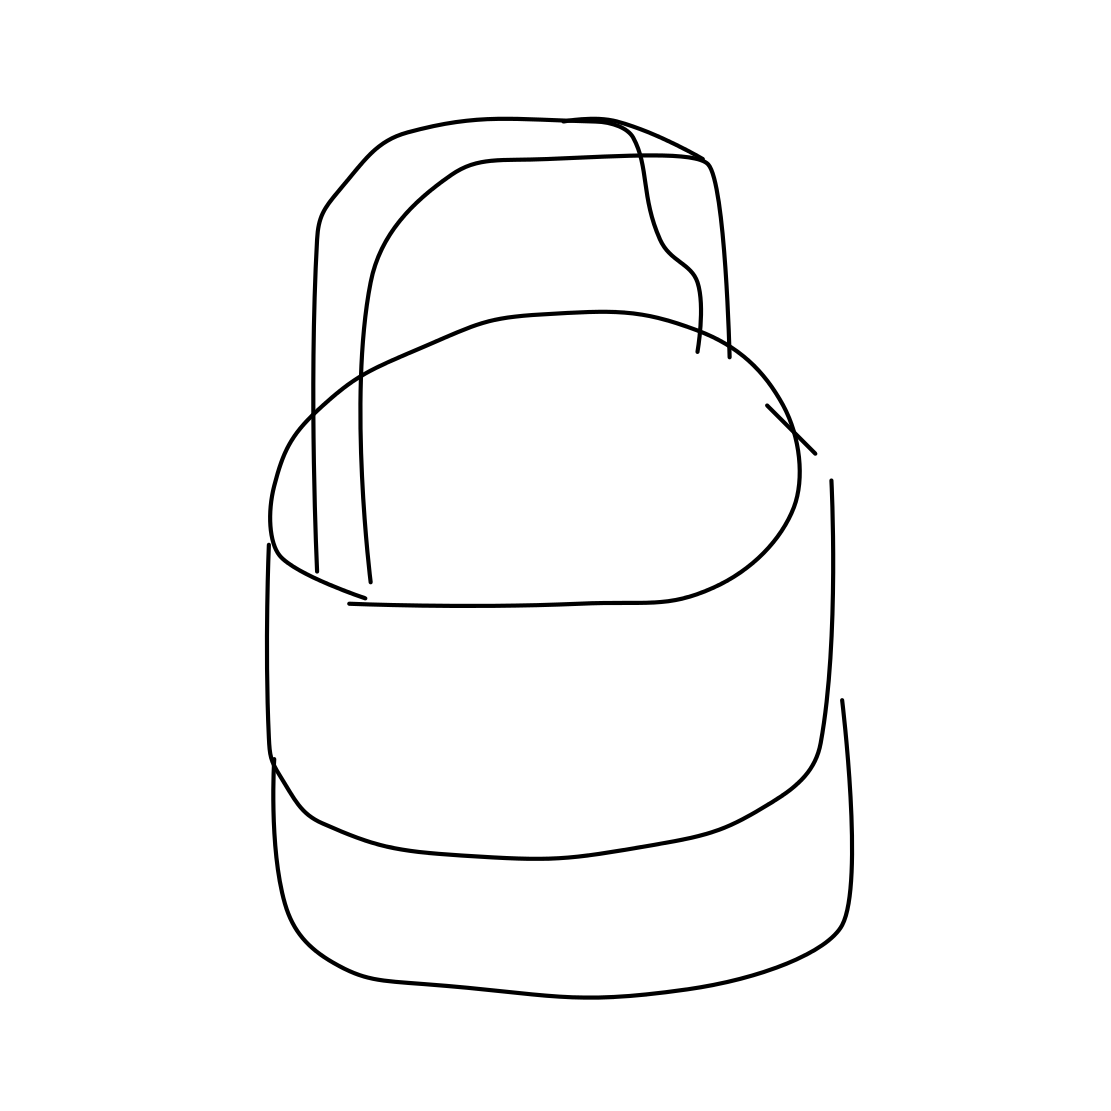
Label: basket